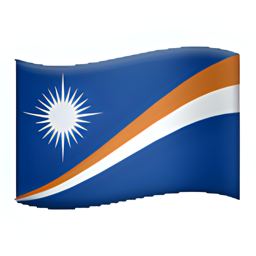
Name: flag for marshall islands
Emoji: 🇭🇲
Group: Flags
Sub-group: country-flag